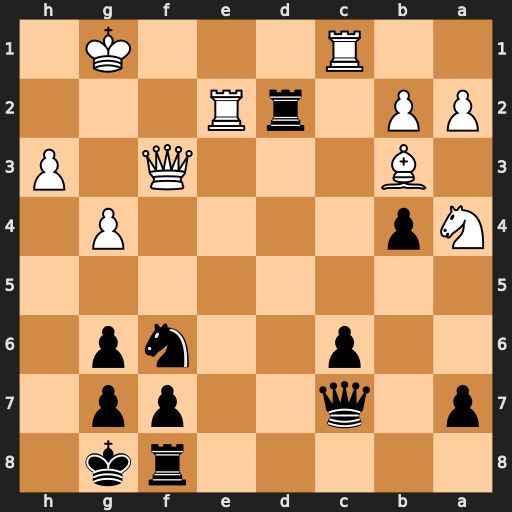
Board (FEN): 5rk1/p1q2pp1/2p2np1/8/Np4P1/1B3Q1P/PP1rR3/2R3K1
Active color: b
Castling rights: -
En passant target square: -
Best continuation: Rxe2 Qxe2 Qg3+ Kh1 Qxh3+